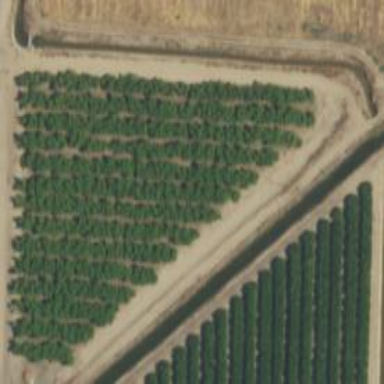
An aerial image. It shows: Orchard planted with peach trees.